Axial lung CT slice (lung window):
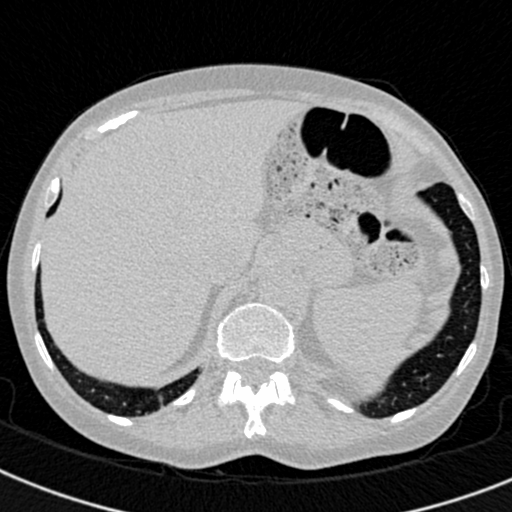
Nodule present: no